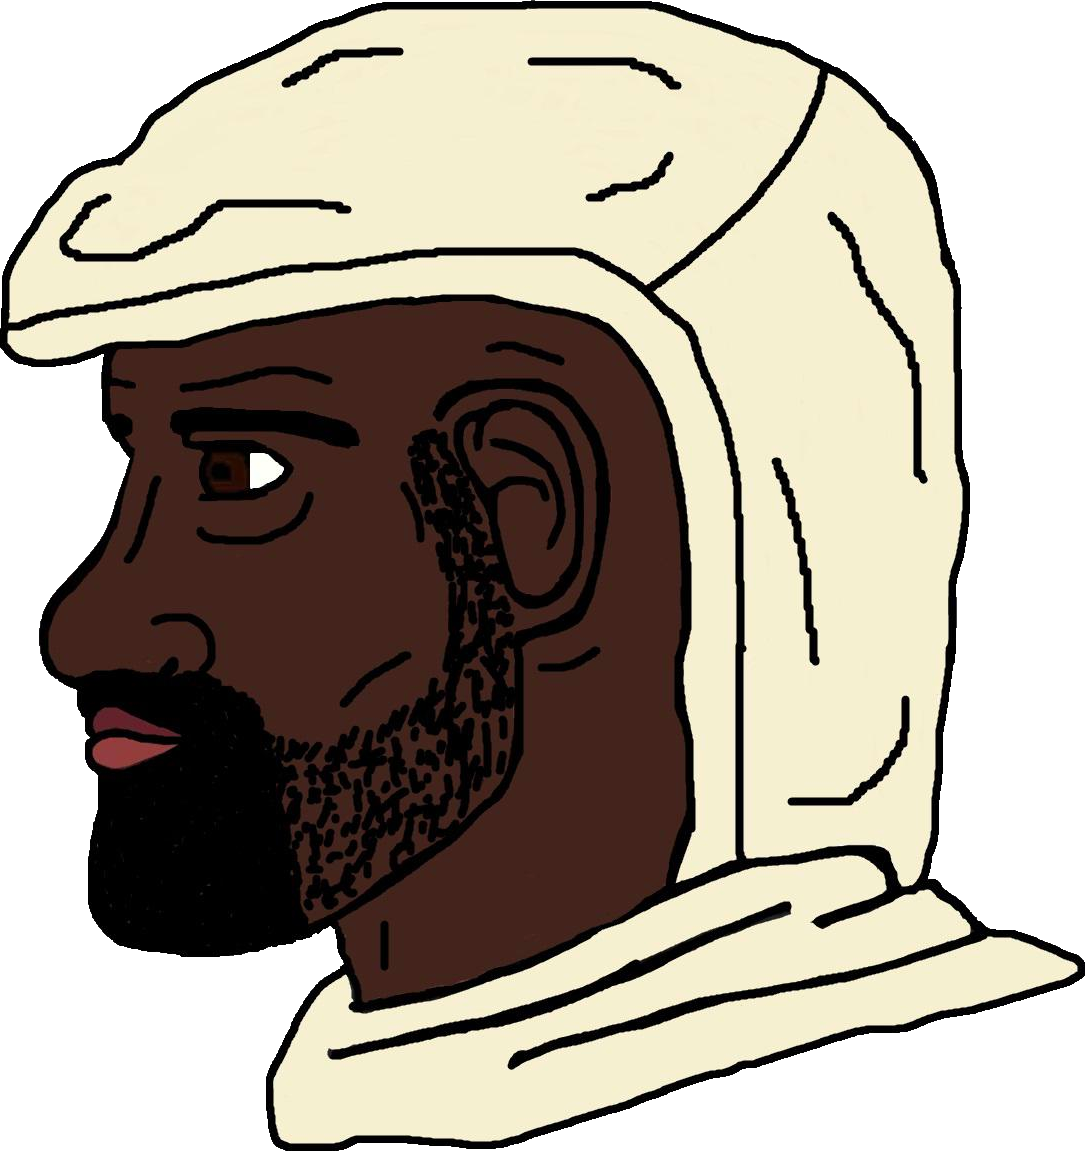
Label: 4_Yes_Chad